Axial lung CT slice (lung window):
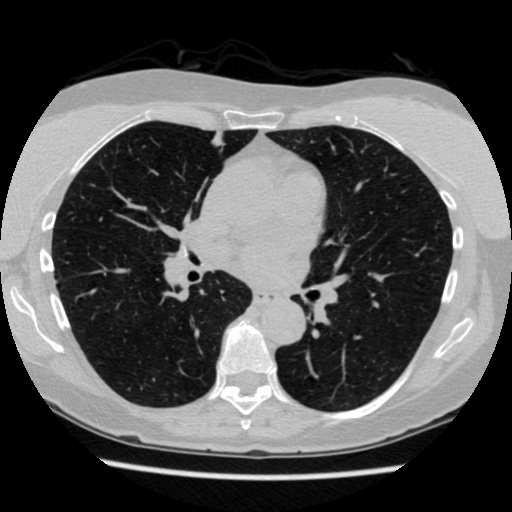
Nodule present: no